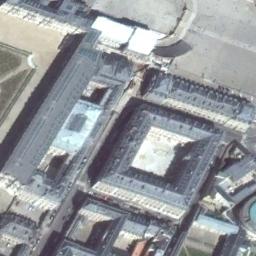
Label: palace